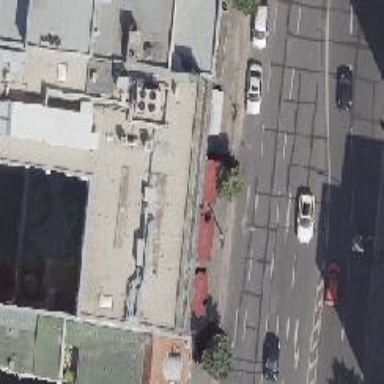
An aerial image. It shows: Furniture shop.